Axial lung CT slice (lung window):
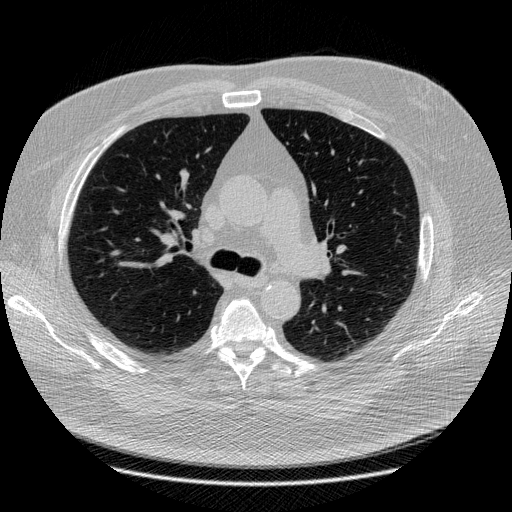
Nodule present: no